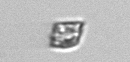
Label: Bacillariophyceae_morphotype1